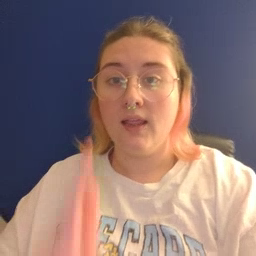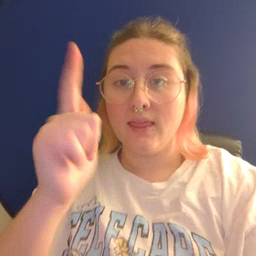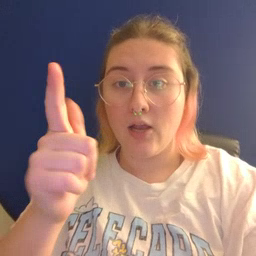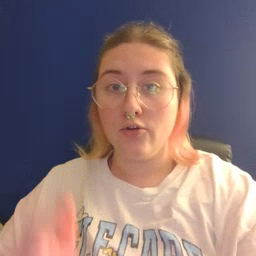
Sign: later